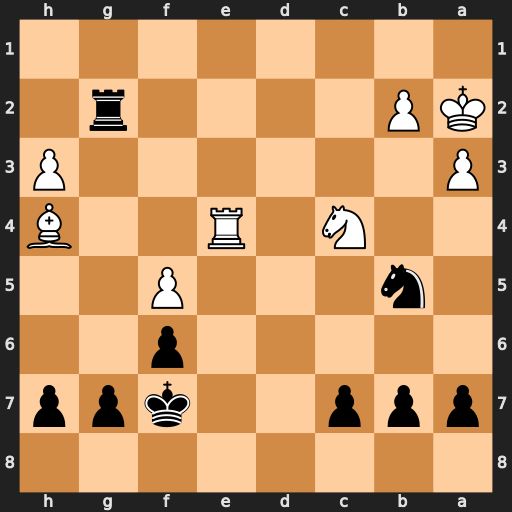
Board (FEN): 8/ppp2kpp/5p2/1n3P2/2N1R2B/P6P/KP4r1/8
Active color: b
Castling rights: -
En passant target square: -
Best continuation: Nc3+ Kb3 Nxe4